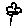
Label: flower